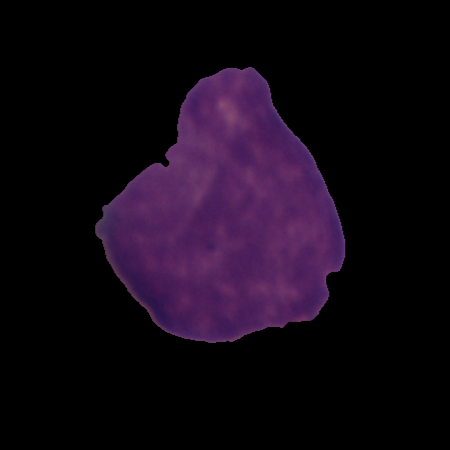
Label: cancer